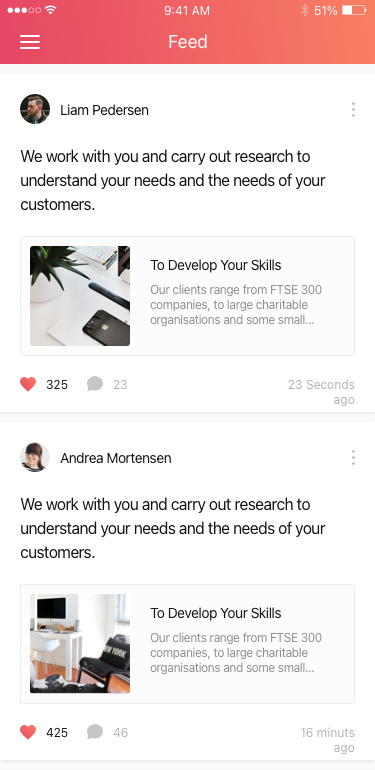
Text in this UI design:
16 minuts ago
46
425
To Develop Your Skills
Our clients range from FTSE 300 companies, to large charitable organisations and some small…
We work with you and carry out research to understand your needs and the needs of your customers.
Andrea Mortensen
23 Seconds ago
23
325
To Develop Your Skills
Our clients range from FTSE 300 companies, to large charitable organisations and some small…
We work with you and carry out research to understand your needs and the needs of your customers.
Liam Pedersen
Feed